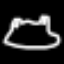
Label: frog